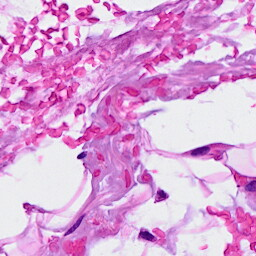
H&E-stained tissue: Breast